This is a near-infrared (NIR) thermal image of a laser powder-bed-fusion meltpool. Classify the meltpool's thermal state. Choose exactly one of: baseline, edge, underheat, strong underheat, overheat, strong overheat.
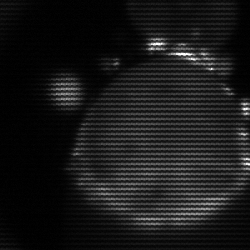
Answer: edge